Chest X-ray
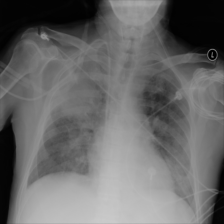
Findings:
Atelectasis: negative
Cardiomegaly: negative
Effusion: negative
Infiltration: negative
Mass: negative
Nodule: negative
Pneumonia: negative
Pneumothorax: negative
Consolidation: negative
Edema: positive
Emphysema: negative
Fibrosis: negative
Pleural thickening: negative
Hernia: negative